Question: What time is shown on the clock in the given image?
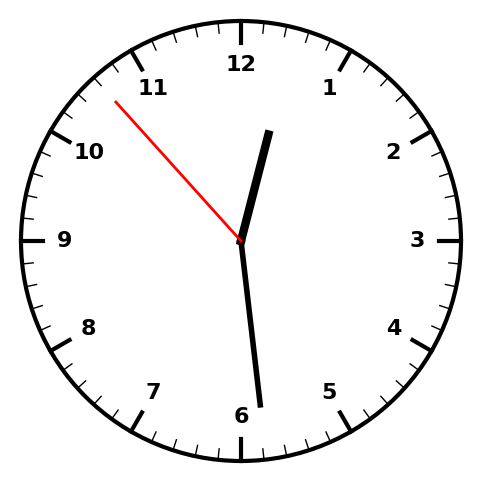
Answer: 12:28:53